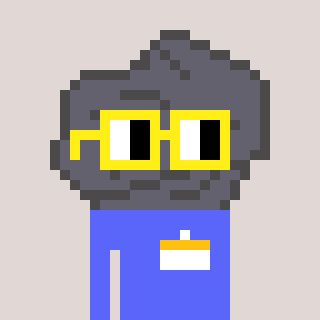
a pixel art character with square yellow glasses, a rock-shaped head and a purple-colored body on a warm background